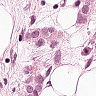
Metastatic tissue present: yes